Field crop: maize
Growth stage: 2
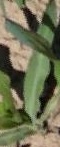
Species: maize